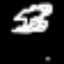
Label: frog